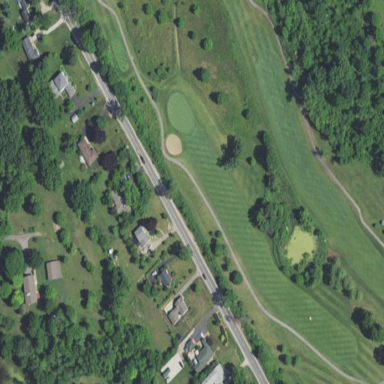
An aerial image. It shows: Grassy area serving as fairway for golf.